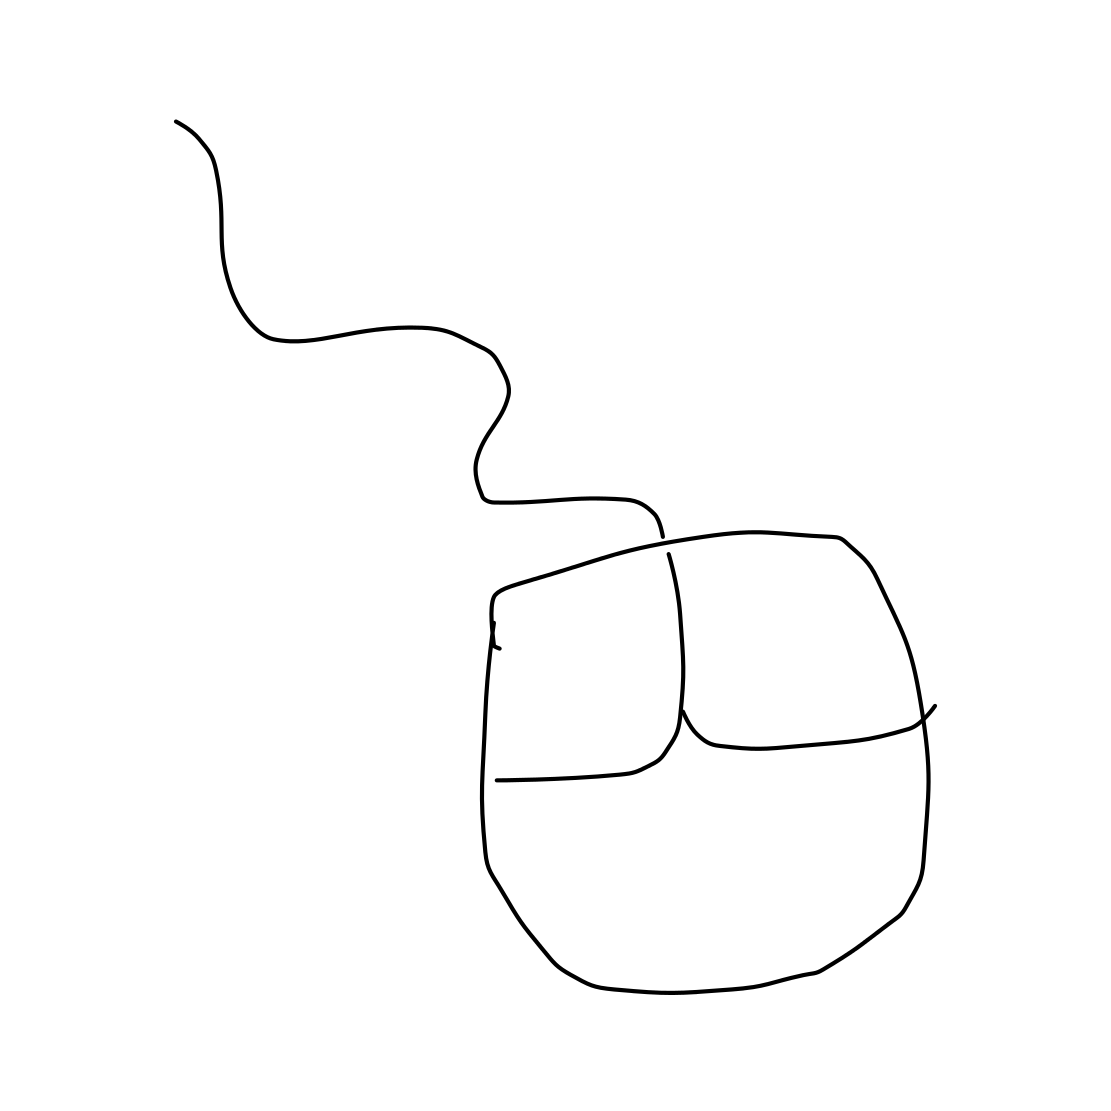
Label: computer-mouse